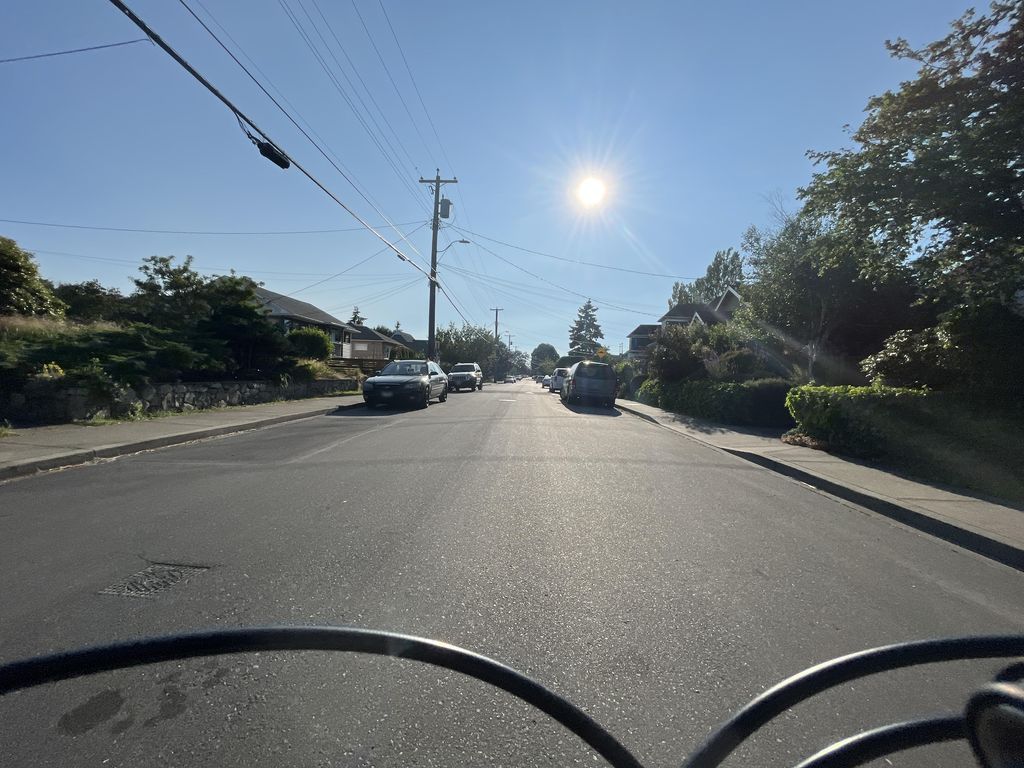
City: victoria